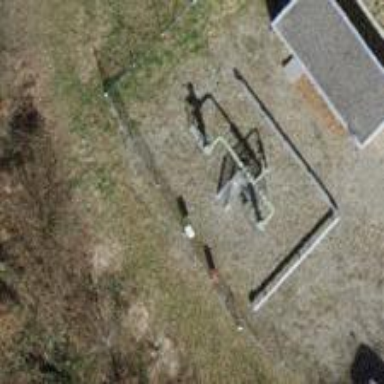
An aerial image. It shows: Pipeline structure is shown.